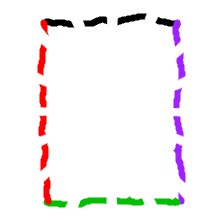
Shape: rectangle